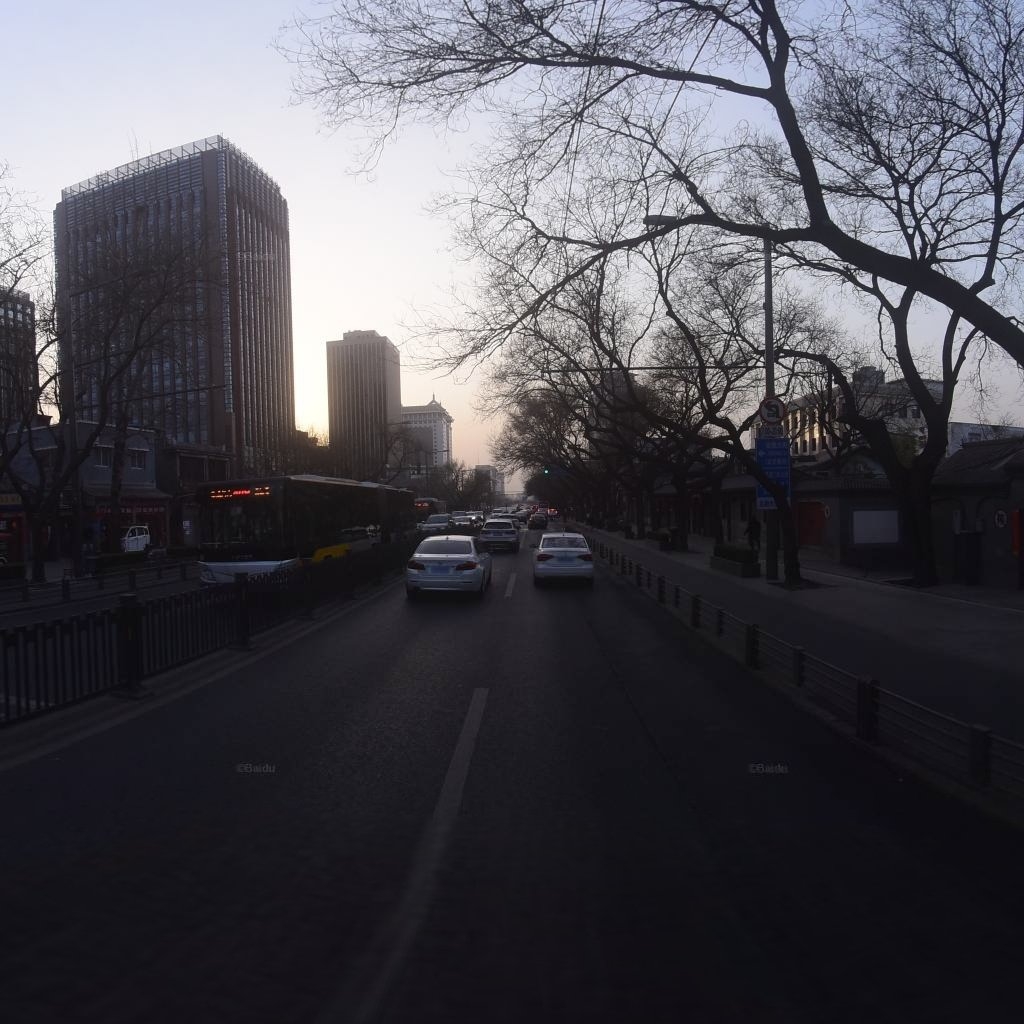
Region: Xicheng
Road damage annotations: longitudinal crack